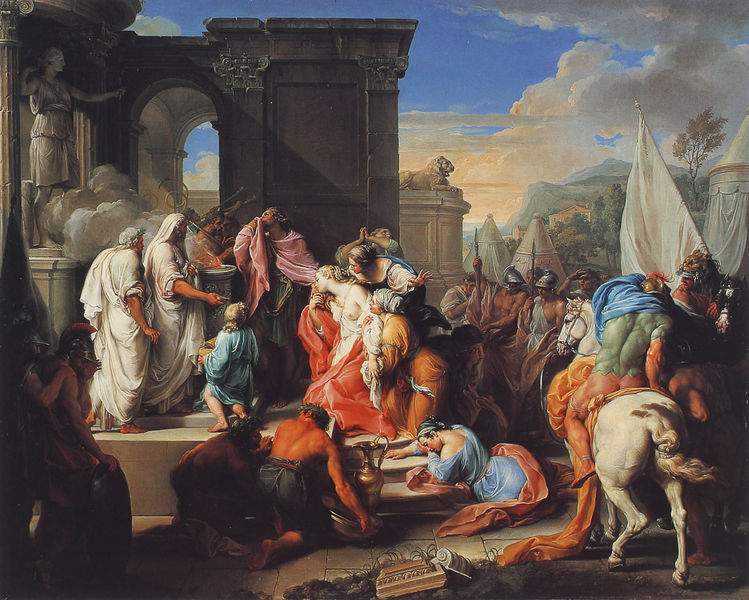
Titel: Opferung der Iphigenie
Künstler: Pompeo Batoni
Institution: Edinburgh, National Gallery of Scotland
Schlagwörter: akt, blau, feuer, himmel, weiß, wolken, menschen, brust, bunt, busen, frau, rot, schleier, rauch, pferd, reiter, krug, vase, himmelblau, fahne, stufen, ruine, draußen, helm, göttin, schimmel, krieger, priester, tempel, löwe, opfer, speer, speere, zelte, klassisch, lagern, belagern, griechische, po, waschhaus römisch